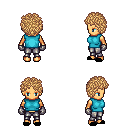
a pixel art fantasy rpg character, female body template, human, tanned skin, teal sleeveless shirt, metal pants, light blonde curly afro hairstyle, metal gloves, black slippers, four views (front, back, left, right), 2x2 character sprite sheet, small pixel art, hard edges, no anti-aliasing